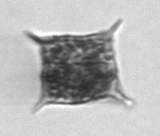
Label: Dictyocha